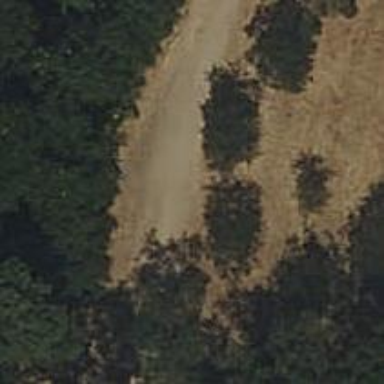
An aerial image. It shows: Dirt path.